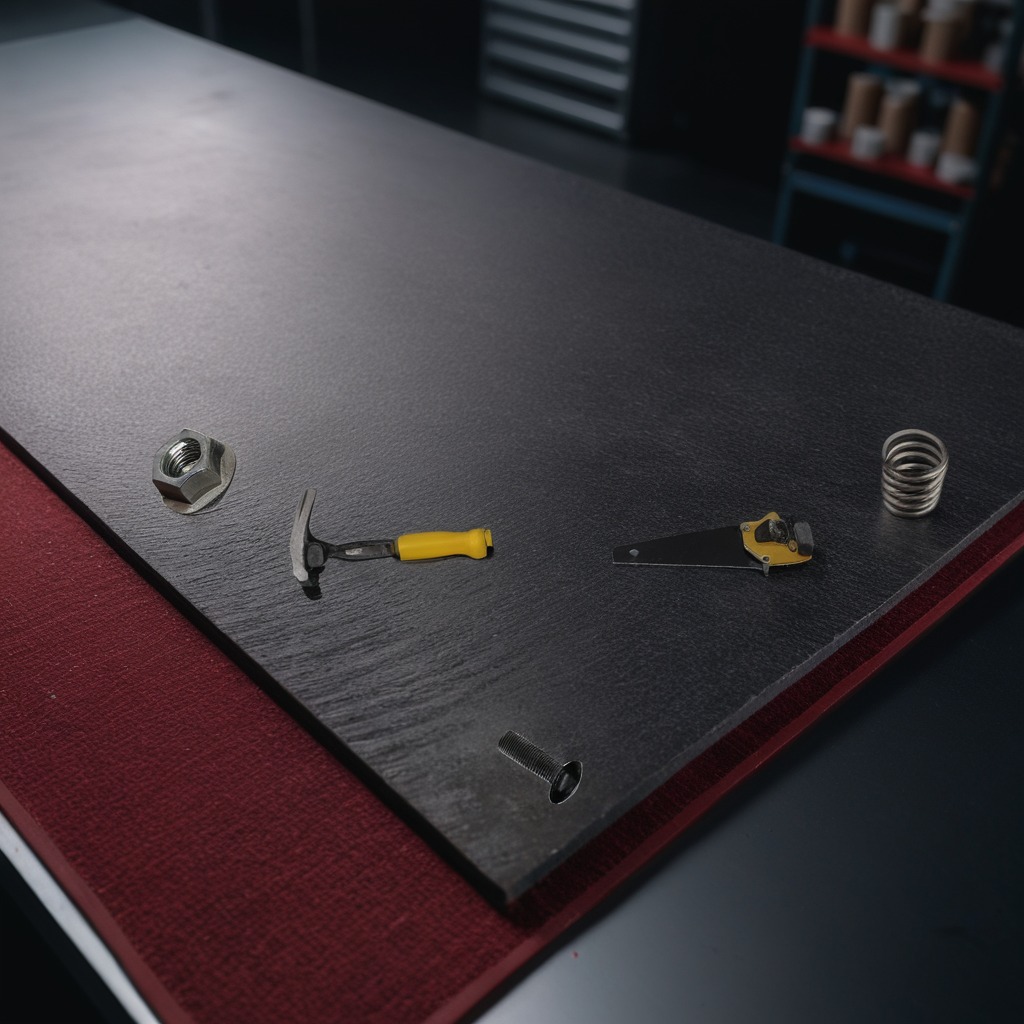
A hammer, a metal machine screw, a coiled metal spring, a handheld metal saw, and a metal nut are lying on the clean granite tabletop.